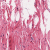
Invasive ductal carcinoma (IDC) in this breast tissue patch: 0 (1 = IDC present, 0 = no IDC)